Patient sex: M
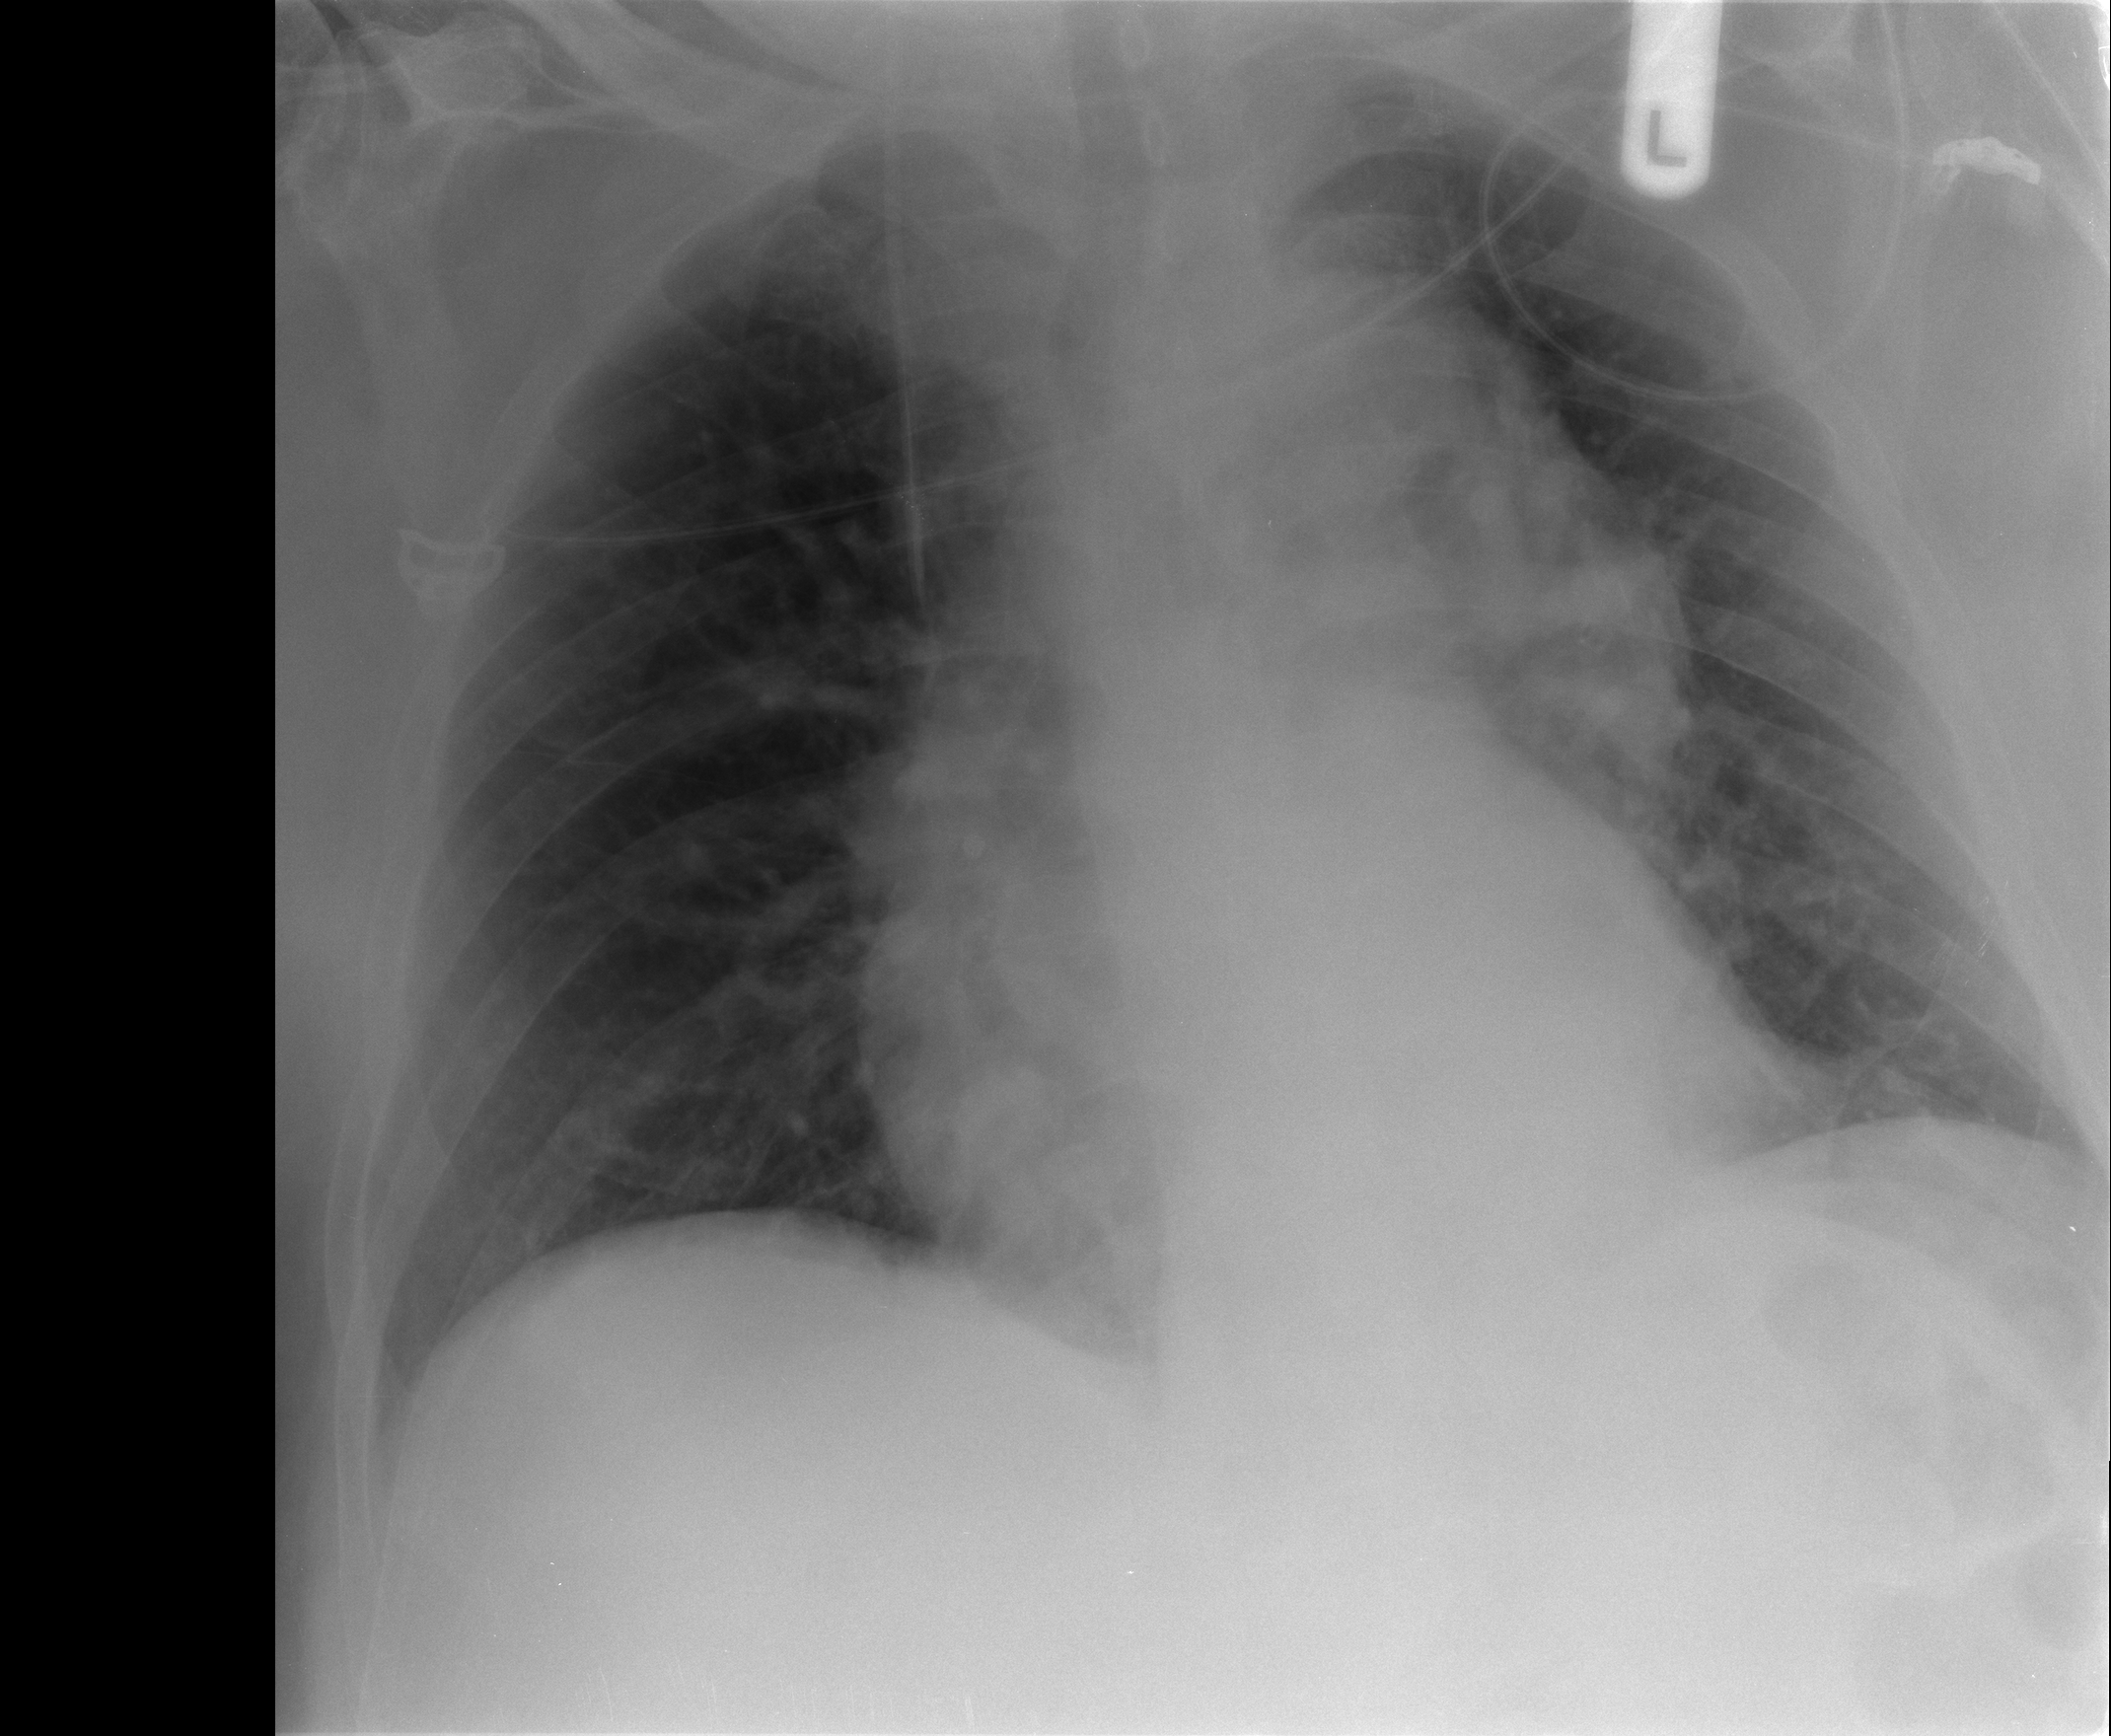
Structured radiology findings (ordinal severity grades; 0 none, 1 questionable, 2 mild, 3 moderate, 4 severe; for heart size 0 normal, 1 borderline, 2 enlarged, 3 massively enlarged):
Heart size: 2
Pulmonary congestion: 2
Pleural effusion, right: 0
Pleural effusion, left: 0
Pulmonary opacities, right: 0
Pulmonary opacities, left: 0
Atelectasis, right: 2
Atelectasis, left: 2